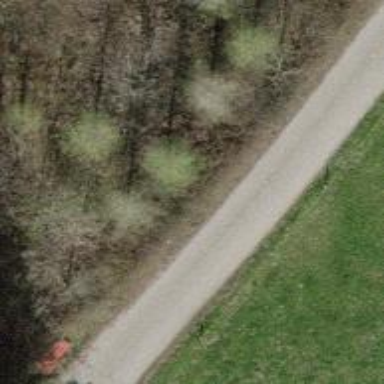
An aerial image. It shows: Red bench.